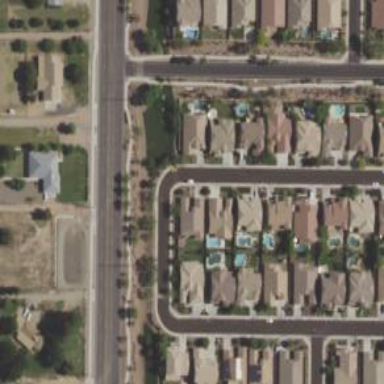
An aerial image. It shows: Residential road.